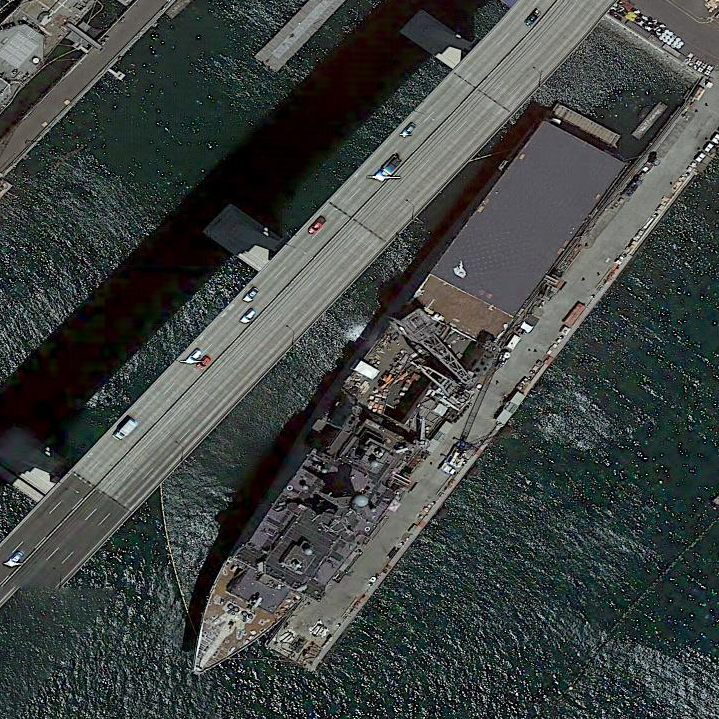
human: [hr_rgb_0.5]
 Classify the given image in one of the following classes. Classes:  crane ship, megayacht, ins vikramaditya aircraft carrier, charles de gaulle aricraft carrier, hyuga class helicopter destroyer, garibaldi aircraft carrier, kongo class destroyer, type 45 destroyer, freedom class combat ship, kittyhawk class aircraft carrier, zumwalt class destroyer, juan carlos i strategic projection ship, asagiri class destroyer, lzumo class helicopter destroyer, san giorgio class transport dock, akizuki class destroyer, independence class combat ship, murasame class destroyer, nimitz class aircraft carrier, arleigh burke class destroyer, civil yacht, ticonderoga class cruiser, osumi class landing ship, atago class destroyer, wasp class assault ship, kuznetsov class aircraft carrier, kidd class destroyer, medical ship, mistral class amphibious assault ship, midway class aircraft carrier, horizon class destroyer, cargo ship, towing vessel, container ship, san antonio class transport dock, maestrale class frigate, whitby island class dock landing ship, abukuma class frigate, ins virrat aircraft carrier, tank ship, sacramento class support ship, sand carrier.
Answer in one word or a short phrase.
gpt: Whitby Island class dock landing ship